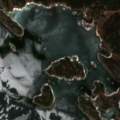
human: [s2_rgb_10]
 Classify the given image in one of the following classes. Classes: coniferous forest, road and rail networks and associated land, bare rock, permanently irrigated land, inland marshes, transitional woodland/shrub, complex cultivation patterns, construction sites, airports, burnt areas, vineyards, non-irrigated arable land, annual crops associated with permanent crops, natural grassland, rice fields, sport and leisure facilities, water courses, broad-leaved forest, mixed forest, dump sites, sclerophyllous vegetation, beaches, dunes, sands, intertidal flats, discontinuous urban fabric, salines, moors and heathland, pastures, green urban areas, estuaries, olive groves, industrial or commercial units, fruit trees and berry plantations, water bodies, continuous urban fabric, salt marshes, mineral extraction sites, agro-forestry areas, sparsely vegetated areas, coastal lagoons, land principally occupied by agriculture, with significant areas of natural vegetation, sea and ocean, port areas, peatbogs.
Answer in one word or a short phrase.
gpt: broad-leaved forest, mixed forest, sea and ocean